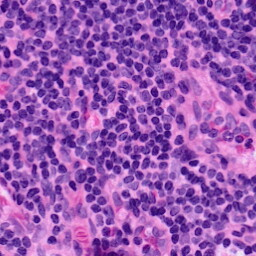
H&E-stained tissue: LymphNode